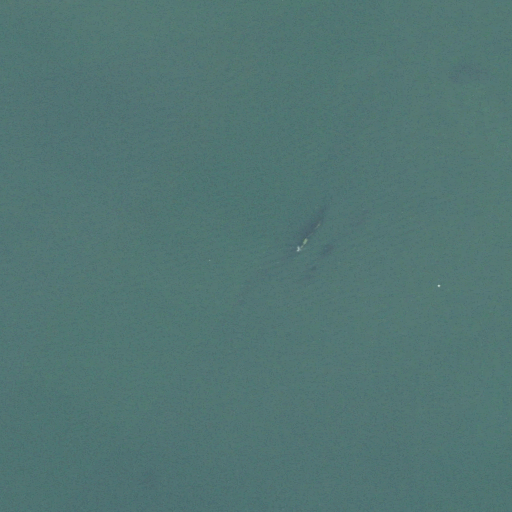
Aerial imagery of island in Connecticut named Pork Rocks containing only open water